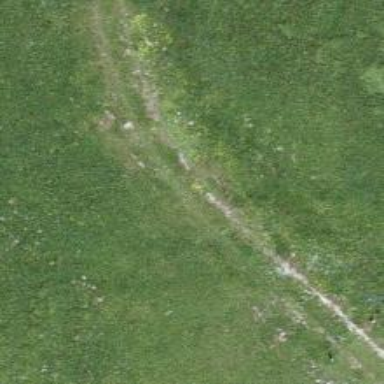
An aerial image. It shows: Dirt track with track grade of 5.